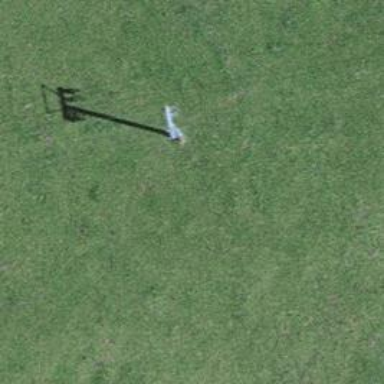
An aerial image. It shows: Pylon for aerialway.